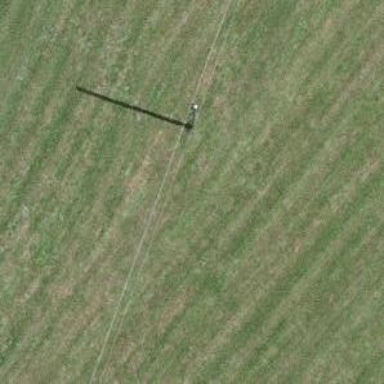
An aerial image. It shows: Utility pole as the man-made structure.